Две кометы с одинаковыми массами и скоростями летят к солнцу по параболическим траекториям, лежащим в одной плоскости. Кометы сталкиваются в точке общего перигелия $P$ (ближайшей к солнцу точке траектории) и распадаются на огромное количество осколков, разлетевшихся во всех направлениях с одинаковыми скоростям.
Какую форму имеет огибающая последующих траекторий осколков?
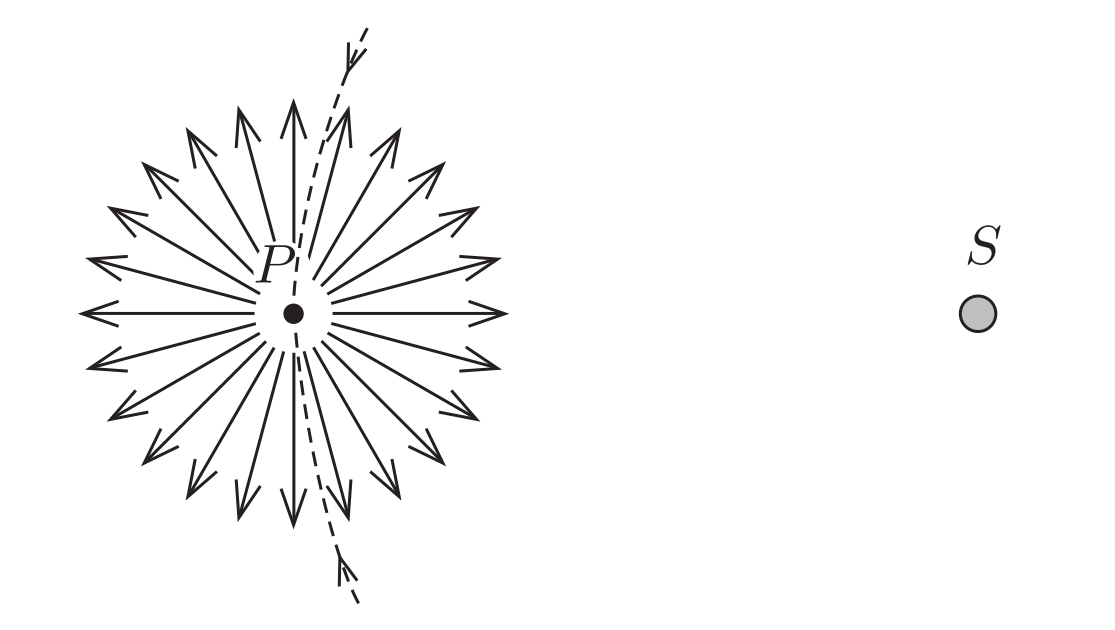
Ответ: Эллипс с фокусами в точках $P$ и $S$.
Темы:
T, ★★, Механика, Гравитация, 200 задач, Огибающая